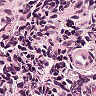
Metastatic tissue present: no